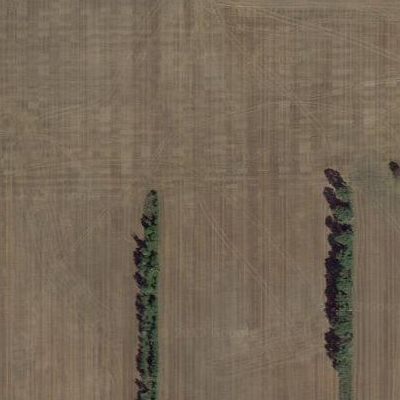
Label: bField